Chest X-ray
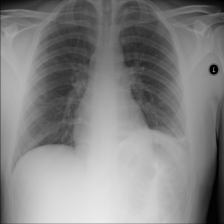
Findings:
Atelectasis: positive
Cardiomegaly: negative
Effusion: negative
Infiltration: positive
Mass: negative
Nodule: negative
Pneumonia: negative
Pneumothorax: negative
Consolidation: negative
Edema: negative
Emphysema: negative
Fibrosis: negative
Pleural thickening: negative
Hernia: negative